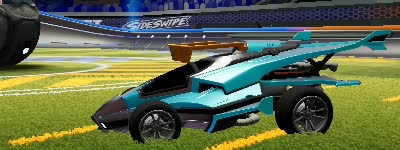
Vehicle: aftershock